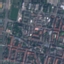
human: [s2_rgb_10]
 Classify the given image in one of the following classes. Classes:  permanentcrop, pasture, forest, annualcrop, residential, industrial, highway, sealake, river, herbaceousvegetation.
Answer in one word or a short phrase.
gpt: Residential